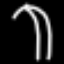
Label: palm tree